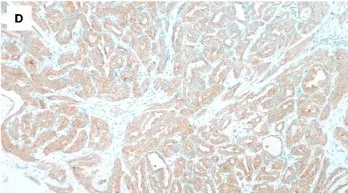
Microscopic appearance of papillary thyroid carcinoma. (C, D) Immunohistochemistry staining for BRAF was positive.
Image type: pathology (immunostaining)